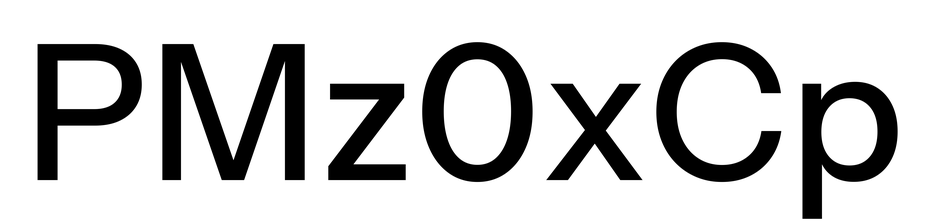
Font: InstrumentSans_Medium